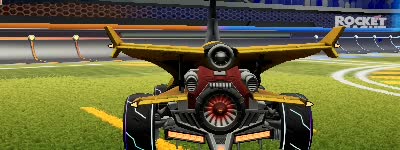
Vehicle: aftershock